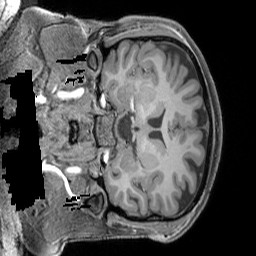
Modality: T1w
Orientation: coronal